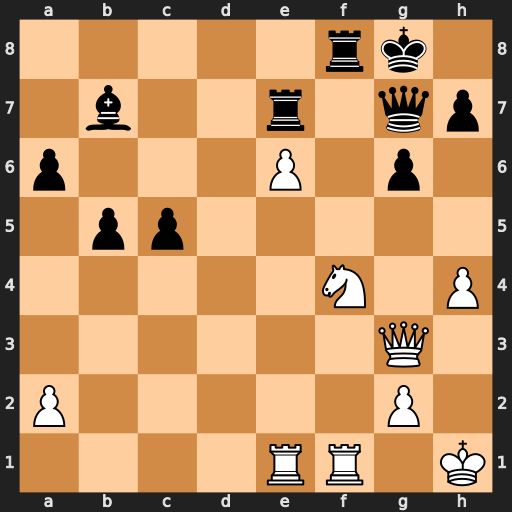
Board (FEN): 5rk1/1b2r1qp/p3P1p1/1pp5/5N1P/6Q1/P5P1/4RR1K
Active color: w
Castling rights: -
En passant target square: -
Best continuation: Nh5 Bxg2+ Qxg2